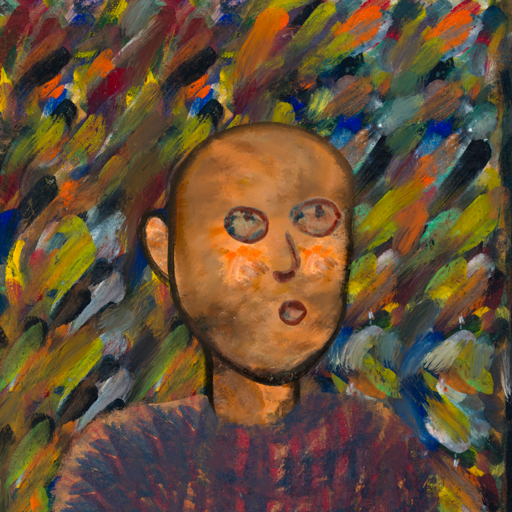
Background: An_Impression, Head And Neck Side: Gypsy_Queen, Face Side: Orphan, Bust: In_The_Sun, Hair Side: Blank, Head Accessory: Blank, Second Necklace: Blank, Necklace: Blank, Baby: Blank